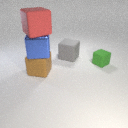
large red rubber cube above large blue metal cube